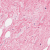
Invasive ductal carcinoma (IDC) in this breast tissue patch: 0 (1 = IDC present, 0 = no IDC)